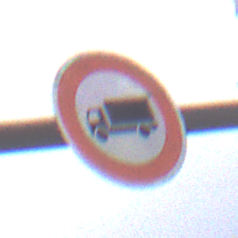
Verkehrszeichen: VerbotFuerKraftfahrzeugeUeberDreiKommaFuenfTonnen
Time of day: Midday
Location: Outdoor (Urban)
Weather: Overcast
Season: NotSpecified
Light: Natural